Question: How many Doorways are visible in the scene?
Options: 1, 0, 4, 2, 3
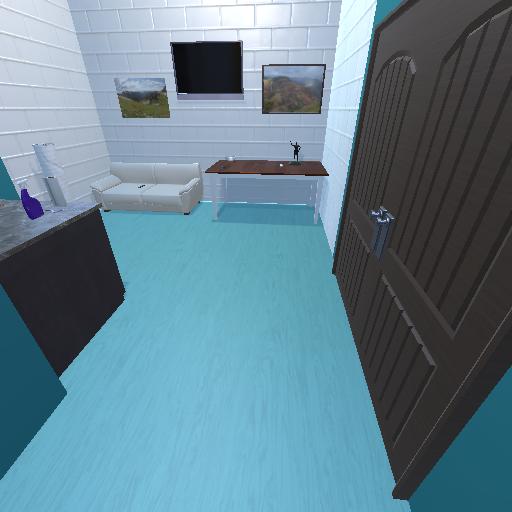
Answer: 1